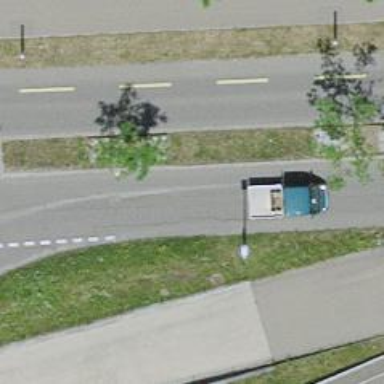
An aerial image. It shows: Secondary road with asphalt surface. It includes separate cycle lane and sidewalk.